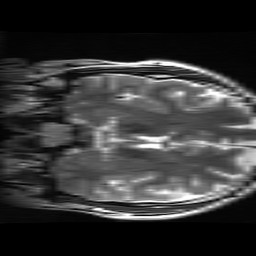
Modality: T2w
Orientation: coronal
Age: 20
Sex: male
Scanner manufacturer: ge
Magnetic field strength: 3 T
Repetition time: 4.758 s
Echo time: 0.09974 s